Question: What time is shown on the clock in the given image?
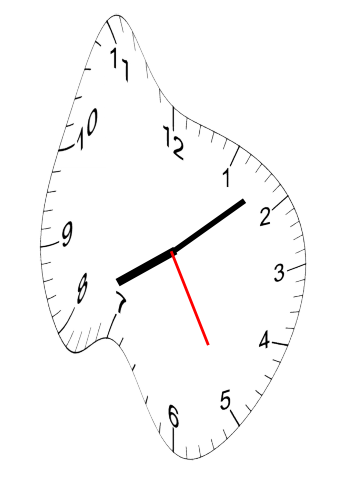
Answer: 08:08:25